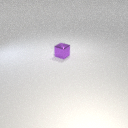
small purple metal cube